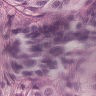
Metastatic tissue present: yes